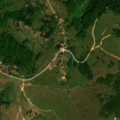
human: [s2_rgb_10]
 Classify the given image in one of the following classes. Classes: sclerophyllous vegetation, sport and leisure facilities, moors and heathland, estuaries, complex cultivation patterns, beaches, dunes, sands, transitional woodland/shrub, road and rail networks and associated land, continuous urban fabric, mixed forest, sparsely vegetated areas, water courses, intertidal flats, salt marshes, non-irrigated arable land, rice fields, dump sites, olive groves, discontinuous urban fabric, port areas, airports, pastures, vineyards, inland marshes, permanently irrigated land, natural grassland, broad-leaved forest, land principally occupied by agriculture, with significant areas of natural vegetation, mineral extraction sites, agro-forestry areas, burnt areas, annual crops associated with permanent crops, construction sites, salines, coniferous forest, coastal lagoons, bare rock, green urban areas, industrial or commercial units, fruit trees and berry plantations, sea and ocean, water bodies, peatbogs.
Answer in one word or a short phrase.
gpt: pastures, broad-leaved forest, transitional woodland/shrub